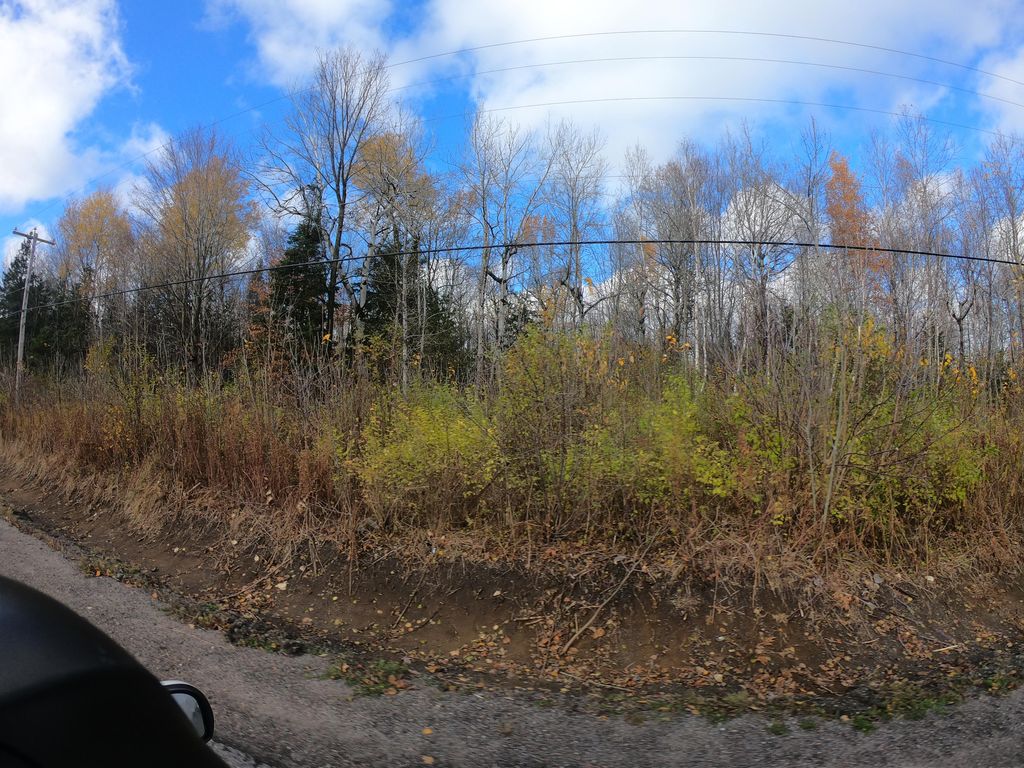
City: ottawa-gatineau